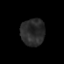
Tissue: prostate
Cell type: T cells
Senescence score: 0.1829
Nuclear area (px): 637
Mean DAPI intensity: 41.443